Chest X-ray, PA view. Patient: 65 years old, sex M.
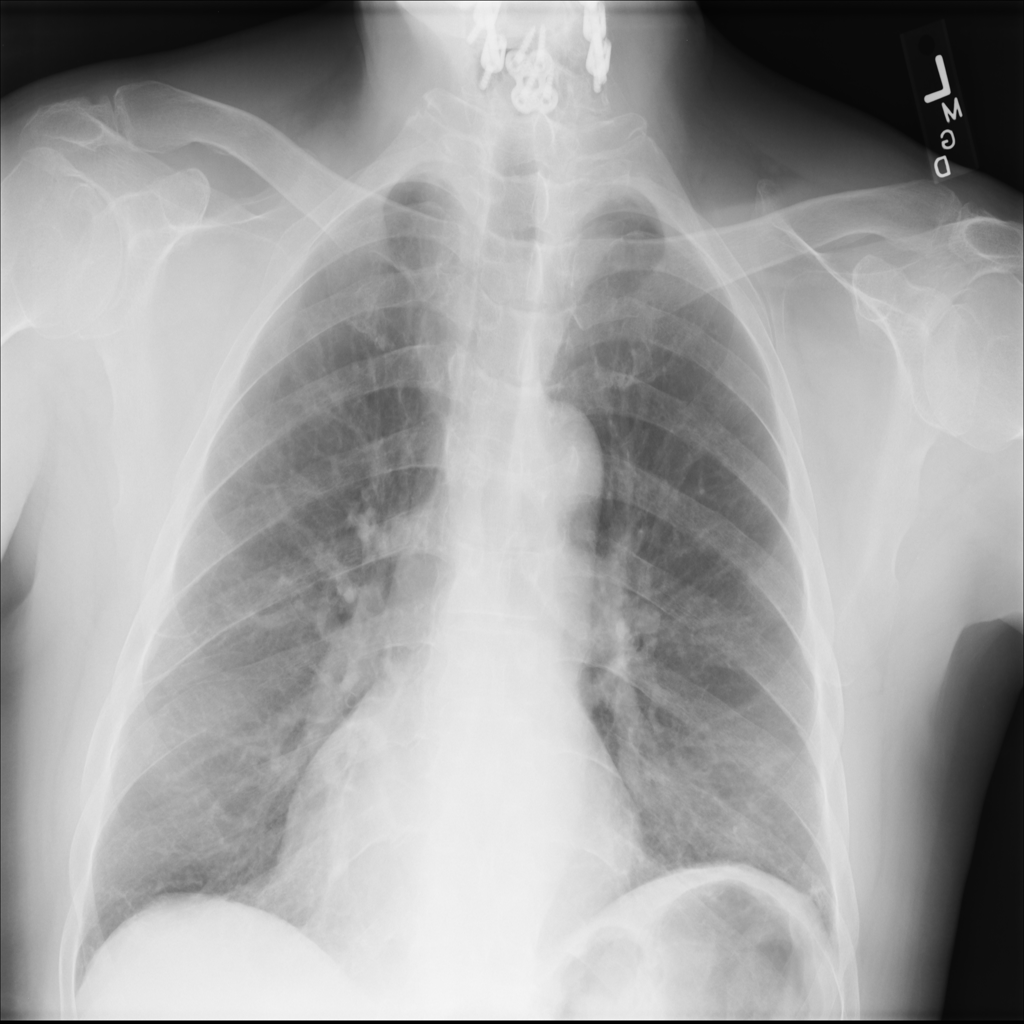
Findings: Atelectasis